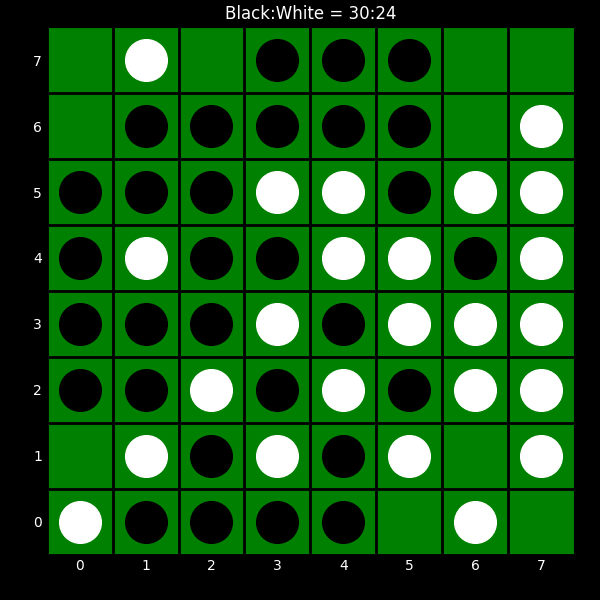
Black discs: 30
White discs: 24